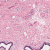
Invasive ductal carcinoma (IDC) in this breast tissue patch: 0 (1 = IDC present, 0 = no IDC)